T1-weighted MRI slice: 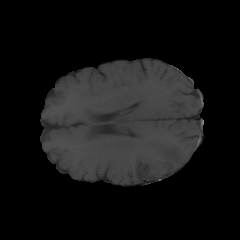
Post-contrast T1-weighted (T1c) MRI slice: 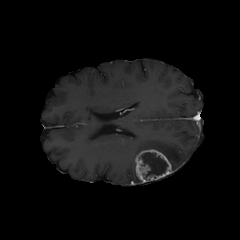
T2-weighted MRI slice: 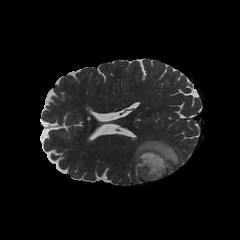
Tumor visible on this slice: yes